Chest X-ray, PA view. Patient: 44 years old, sex F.
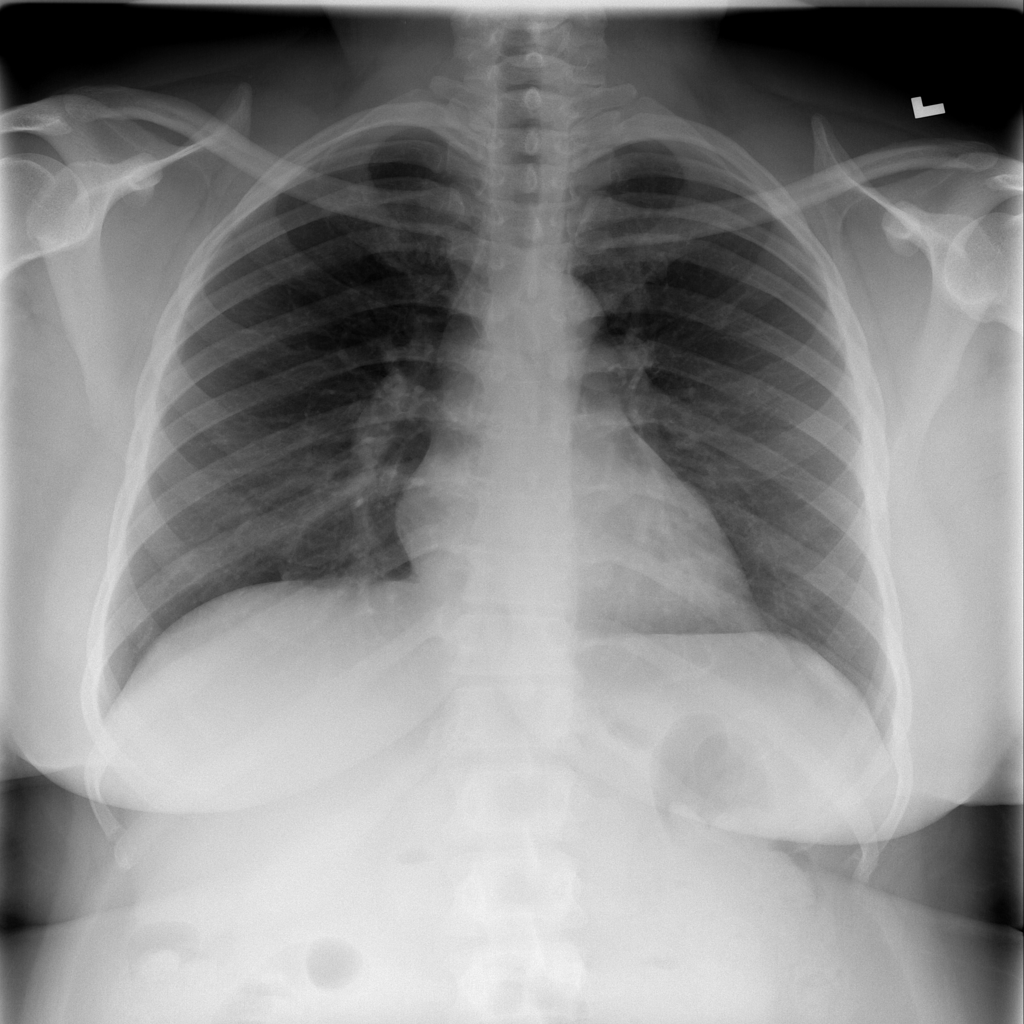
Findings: No Finding